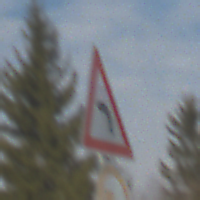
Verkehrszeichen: KurveLinks
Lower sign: UeberholverbotKraftfahrzeuge
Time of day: Midday
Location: Outdoor (Suburban)
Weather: PartlyCloudy
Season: NotSpecified
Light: Natural